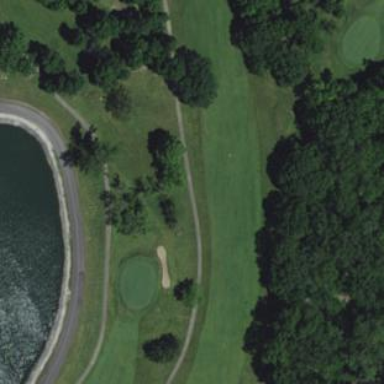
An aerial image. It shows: Golf fairway in the image.